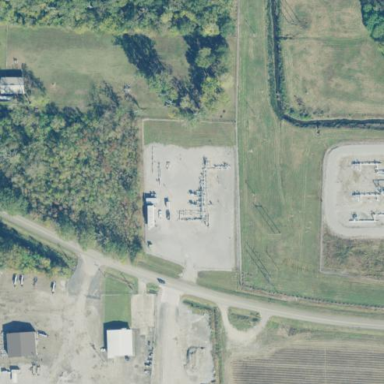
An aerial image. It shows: Fence around pumping substation.